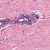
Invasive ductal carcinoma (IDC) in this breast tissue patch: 0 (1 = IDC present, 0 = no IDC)